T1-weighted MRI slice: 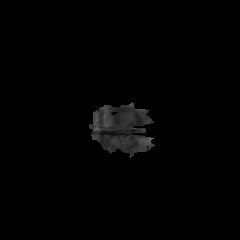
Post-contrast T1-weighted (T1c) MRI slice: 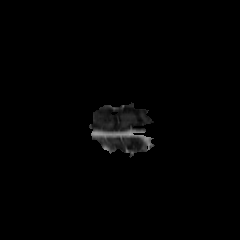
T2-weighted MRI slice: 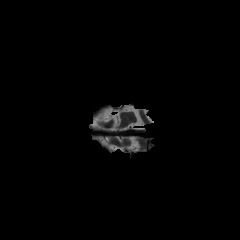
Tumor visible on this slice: no